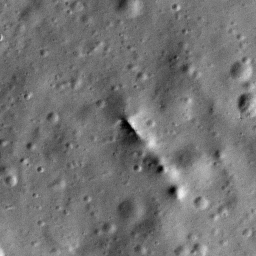
Pit: Adams B 3
Host crater: Adams B
Host type: impact_melt
Lunar coordinates: latitude -31.289, longitude 65.752